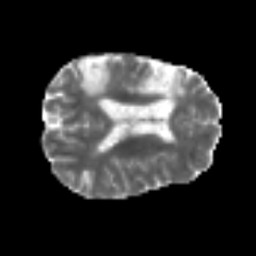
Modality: MD
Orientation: axial
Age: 56
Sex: male
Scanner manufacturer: siemens
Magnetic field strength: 3 T
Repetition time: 6.1 s
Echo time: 0.101 s